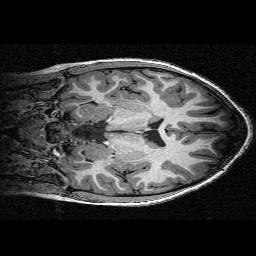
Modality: T1w
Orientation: coronal
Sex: female
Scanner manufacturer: siemens
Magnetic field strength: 3 T
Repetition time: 2.3 s
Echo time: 0.00336 s